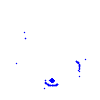
Particle: kaon